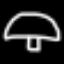
Label: mushroom